Question: My program has a class and that class has an '+initialize' method. I wonder who calls that method? The debugging tools are very unclear:

What triggers '+initialize' to be called? The beginning of application launch?
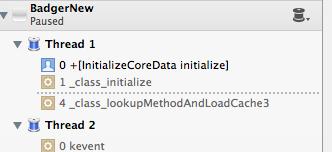
Answer: The runtime sends 'initialize' to each class in a program exactly one time just before the class, or any class that inherits from it, is sent its first message from within the program.
See the documentation for '+ (void)initialize' on 'NSObject'.
An <URL> on the question of 'initialize' states that 'initialize' is executed once when the class is first used, i.e. as the docs state before the class is sent its first message.